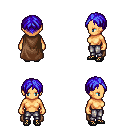
a pixel art fantasy rpg character, female body template, human, tanned skin, brown cape, metal pants, blue parted hairstyle, ghillies, four views (front, back, left, right), 2x2 character sprite sheet, small pixel art, hard edges, no anti-aliasing